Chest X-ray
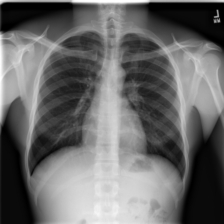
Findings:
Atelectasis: negative
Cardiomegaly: negative
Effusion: negative
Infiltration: negative
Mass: negative
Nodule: negative
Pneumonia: negative
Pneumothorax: negative
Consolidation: negative
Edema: negative
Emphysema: negative
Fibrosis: negative
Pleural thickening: negative
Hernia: negative